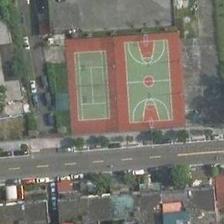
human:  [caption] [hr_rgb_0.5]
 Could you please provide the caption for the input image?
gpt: a basketball field and a tennis court are next to a road .

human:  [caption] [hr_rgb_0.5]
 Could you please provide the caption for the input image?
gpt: the square area near the road owns a baksetball court and a tennis court .

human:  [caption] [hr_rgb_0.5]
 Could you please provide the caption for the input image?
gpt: a basketball field and a tennis court surrounded by several buildings are next to a road .

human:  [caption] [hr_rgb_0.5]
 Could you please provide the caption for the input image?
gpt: a basketball field and a tennis court are in one side of a road .

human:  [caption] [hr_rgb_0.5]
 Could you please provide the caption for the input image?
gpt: a basketball field and a tennis court surrounded by several buildings are next to a road .